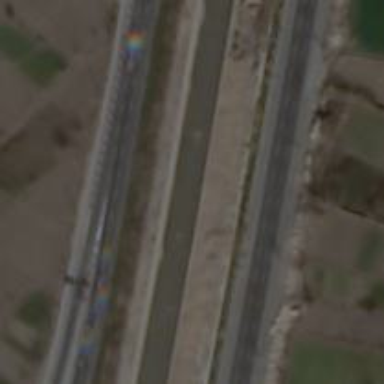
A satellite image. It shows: Motorway junction.